Question: I'm new to angular.I have try to send $http request to server and return some values.This is my javascript
'''
function loadCustomers() {
var Location = {};
Location.Setup_Location_Code = loggedLocation;
$http({
method: 'POST',
url: loadCustomerDetailsLink,
data: $.param(Location),
headers: { 'Content-Type': 'application/x-www-form-urlencoded' }
})
.success(function (data) {
alert("receved")
for (var i = 0; i < data.length; i++) {
}
}).error(function (data) {
});
};
'''
and this is my c# code
'''
[HttpPost]
public IHttpActionResult GetCustomerList(Customer_Details customer)
{
return Ok(DA_CustomerController.getCustomerList(customer.Setup_Location_Code));
}
'''
but browser shows this error for me

please help me to solve this
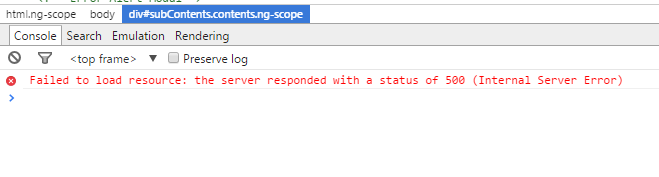
Answer: change your web api config like bellow
'''
config.MapHttpAttributeRoutes();
config.Routes.MapHttpRoute(
name: "DefaultApi",
routeTemplate: "api/{controller}/{action}/{id}",
defaults: new { id = RouteParameter.Optional }
);
'''